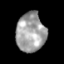
Tissue: skin
Cell type: Epithelial cells
Senescence score: 0.9097
Nuclear area (px): 1113
Mean DAPI intensity: 161.652